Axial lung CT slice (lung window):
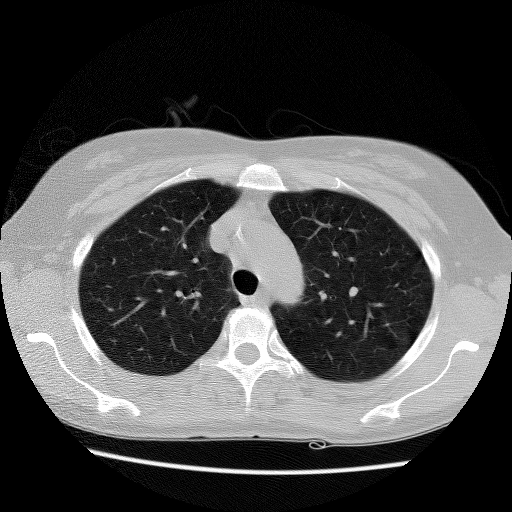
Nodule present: no